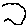
Label: hexagon